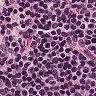
Metastatic tissue present: no